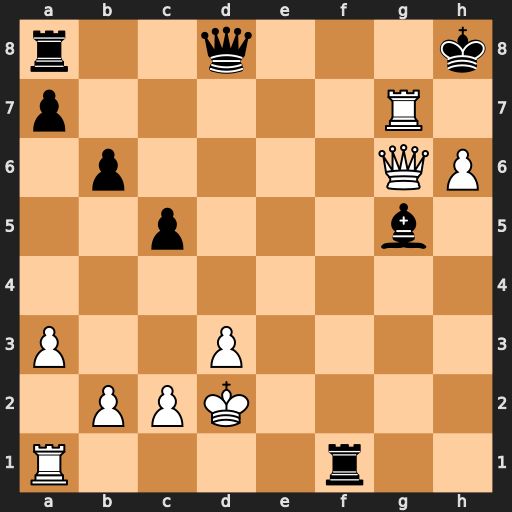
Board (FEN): r2q3k/p5R1/1p4QP/2p3b1/8/P2P4/1PPK4/R4r2
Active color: w
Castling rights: -
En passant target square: -
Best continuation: Ke2 Rf2+ Ke1 Qe8+ Qxe8+ Rxe8+ Kxf2